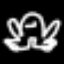
Label: frog